Question: Lets say I have the following table in Excel:

I want to be able to select a task and a date from a user form I created so the matching cell will be colored.
I'm using a For loop on the tasks columns to find and go to the required task but I can't find out how to loop over each row and find the matching date from above for each cell.
Any help would be appreciated
thank you.
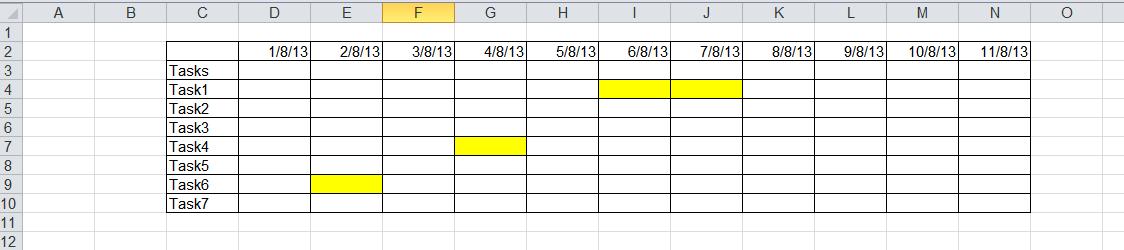
Answer: The 'Sub' below will do that for you (essentially implementing @JosieP's comment):
'''
Sub ColorCell(strTask As String, datDate As Date)
Dim lRow As Long, lCol As Long
On Error GoTo errhandler
With WorksheetFunction
lRow = .Match(strTask, Range("C4:C10"), 0)
lCol = .Match(CLng(datDate), Range("D2:N2"), 0)
End With
Sheet1.Range("C2").Offset(1 + lRow, lCol).Interior.Color = vbYellow
Exit Sub
errhandler:
MsgBox "Date or Task out of range. Try again", vbOKOnly
End Sub
'''